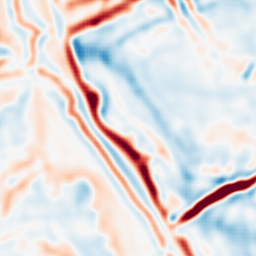
Category: multiscale
Decomposition family: log
Decomposition parameters: sigma: 5
Upsampling method: sinc_blackman
Upsampling parameters: scale: 2
kernel_size: 4
Upsampling scale: 2